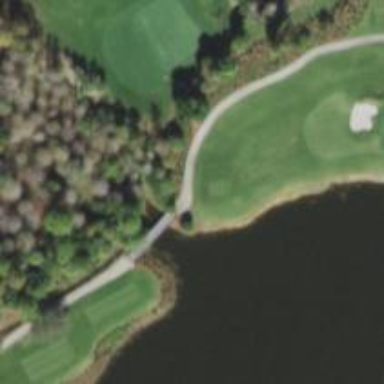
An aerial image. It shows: Service road that includes bridge over golf cart path.